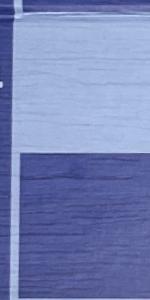
Label: Empty